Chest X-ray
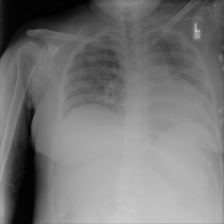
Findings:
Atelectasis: negative
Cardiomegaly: negative
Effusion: negative
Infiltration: negative
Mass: negative
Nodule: negative
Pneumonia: negative
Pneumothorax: negative
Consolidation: negative
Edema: negative
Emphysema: negative
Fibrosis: negative
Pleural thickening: negative
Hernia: negative